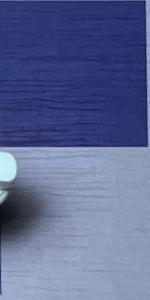
Label: Empty